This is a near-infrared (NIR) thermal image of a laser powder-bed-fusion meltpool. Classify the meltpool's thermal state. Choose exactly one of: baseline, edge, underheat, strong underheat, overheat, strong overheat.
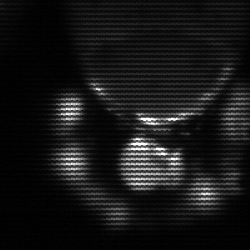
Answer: edge